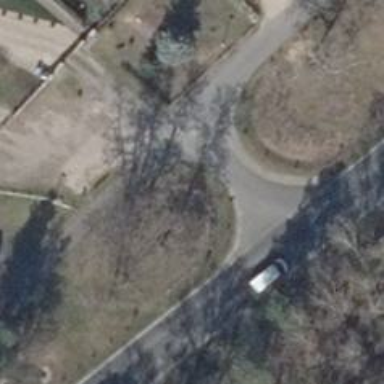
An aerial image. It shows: Asphalt road designated for service vehicles.